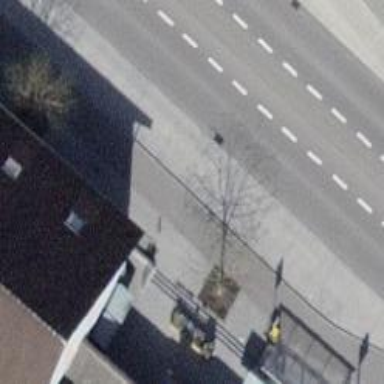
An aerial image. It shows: Post box.